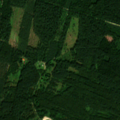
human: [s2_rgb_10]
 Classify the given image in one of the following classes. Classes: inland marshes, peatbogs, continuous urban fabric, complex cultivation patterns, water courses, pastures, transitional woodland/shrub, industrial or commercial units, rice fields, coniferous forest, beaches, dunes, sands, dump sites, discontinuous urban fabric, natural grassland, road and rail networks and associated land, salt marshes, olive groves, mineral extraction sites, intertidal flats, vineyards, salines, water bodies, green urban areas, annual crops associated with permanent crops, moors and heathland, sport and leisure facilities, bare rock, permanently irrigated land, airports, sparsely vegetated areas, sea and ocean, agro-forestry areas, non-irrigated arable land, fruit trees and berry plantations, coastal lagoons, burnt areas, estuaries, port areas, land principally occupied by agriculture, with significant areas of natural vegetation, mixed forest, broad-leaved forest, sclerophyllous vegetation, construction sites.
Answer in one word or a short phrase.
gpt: coniferous forest, mixed forest, transitional woodland/shrub